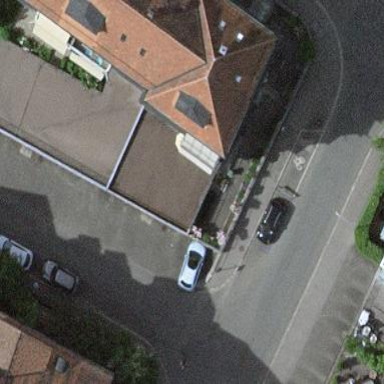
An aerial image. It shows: Flat roofed garages with grey asphalt roofing.